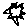
Label: sun